Chest X-ray. View position: PA
Patient age: 61
Patient sex: F
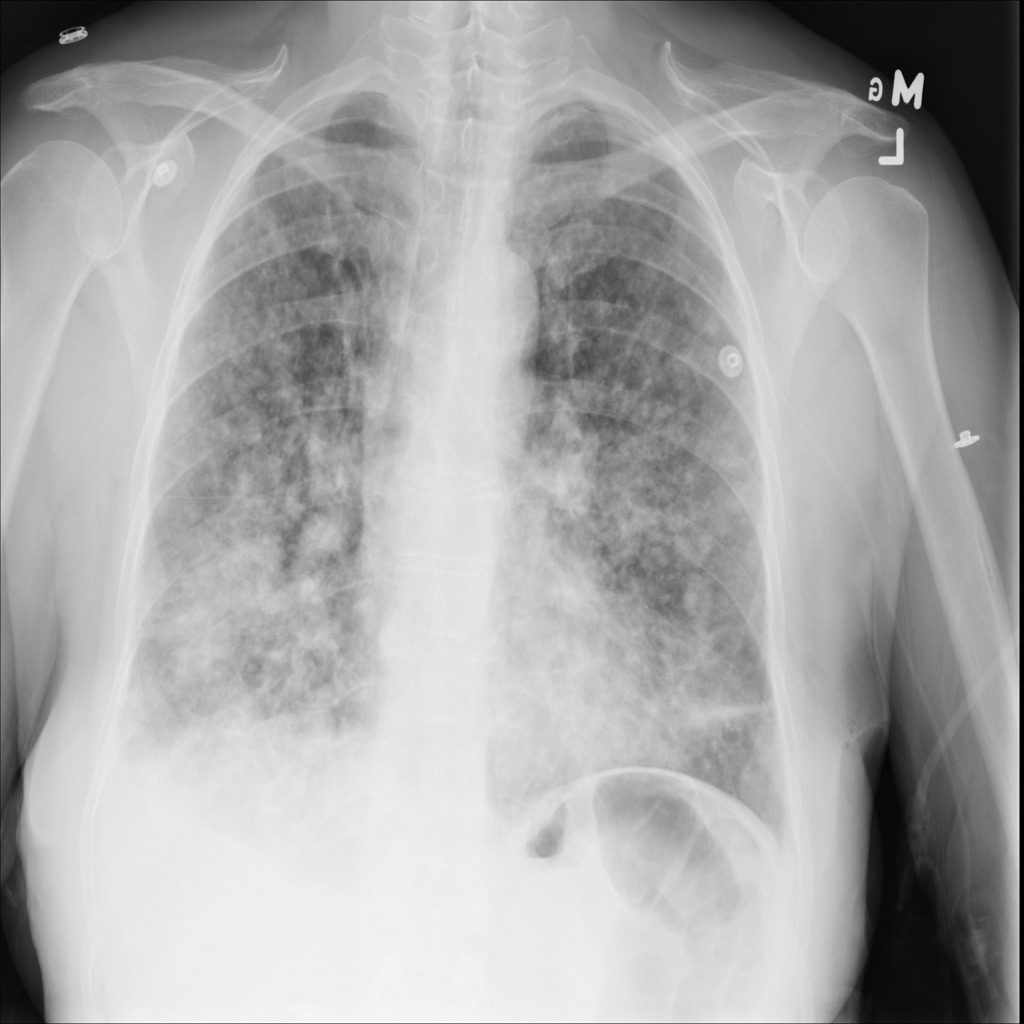
Finding: Pneumothorax